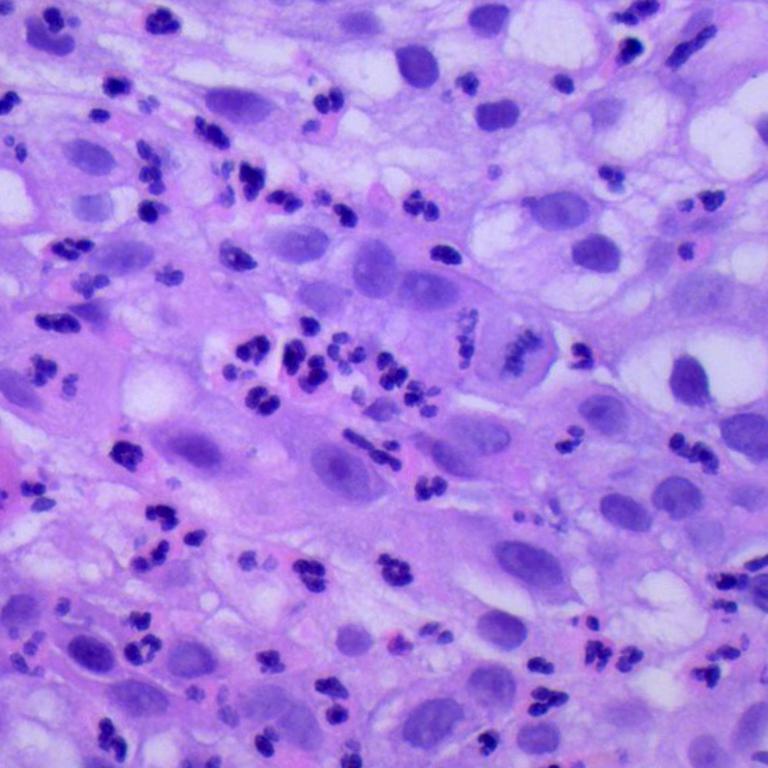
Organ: lung
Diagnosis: squamous carcinomas